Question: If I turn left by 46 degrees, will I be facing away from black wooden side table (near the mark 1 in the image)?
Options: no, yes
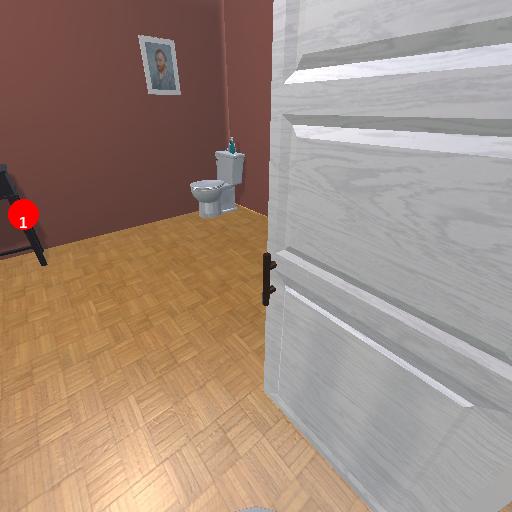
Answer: no